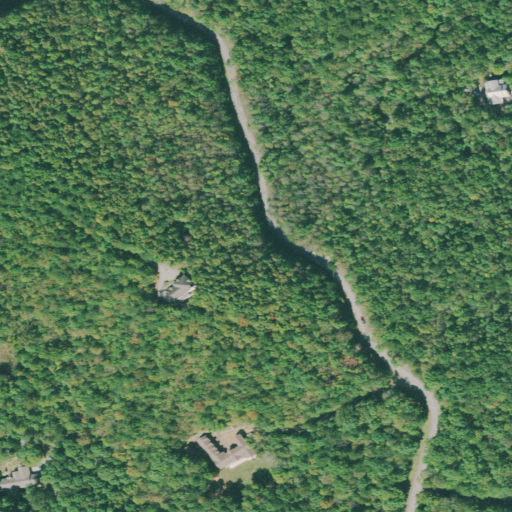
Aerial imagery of ridge(s) in Tennessee named Pine Ridge containing deciduous forest, open development, mixed forest, evergreen forest, medium intensity development, and pasture